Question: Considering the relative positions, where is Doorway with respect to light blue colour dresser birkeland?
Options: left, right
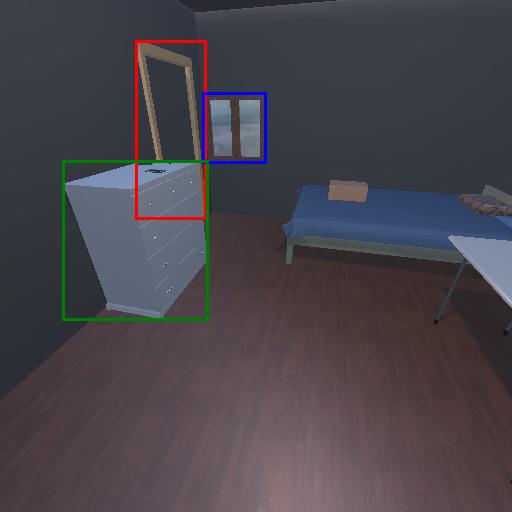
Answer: left